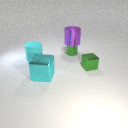
small green metal cylinder behind large cyan metal cube